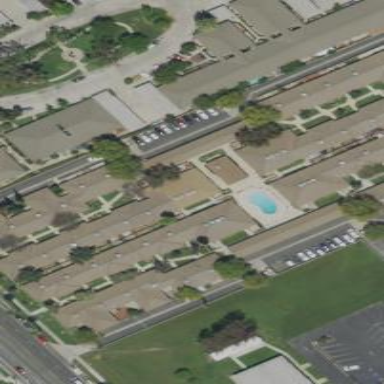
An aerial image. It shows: Image showing building with apartments.